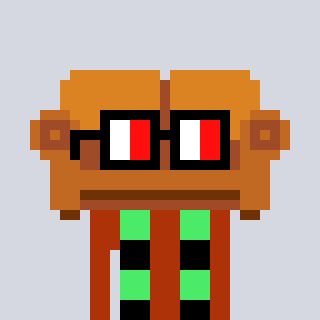
a pixel art character with square glasses with black frames and red eyes, a couch-shaped head and a hotbrown-colored body on a cool background